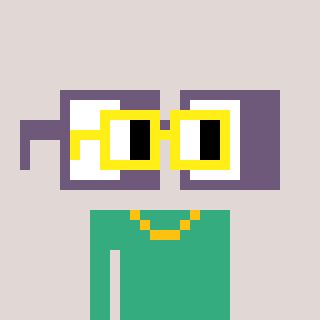
a pixel art character with square yellow glasses, a glasses-shaped head and a teal-colored body on a warm background